Question: Count the number of objects in the diagram.
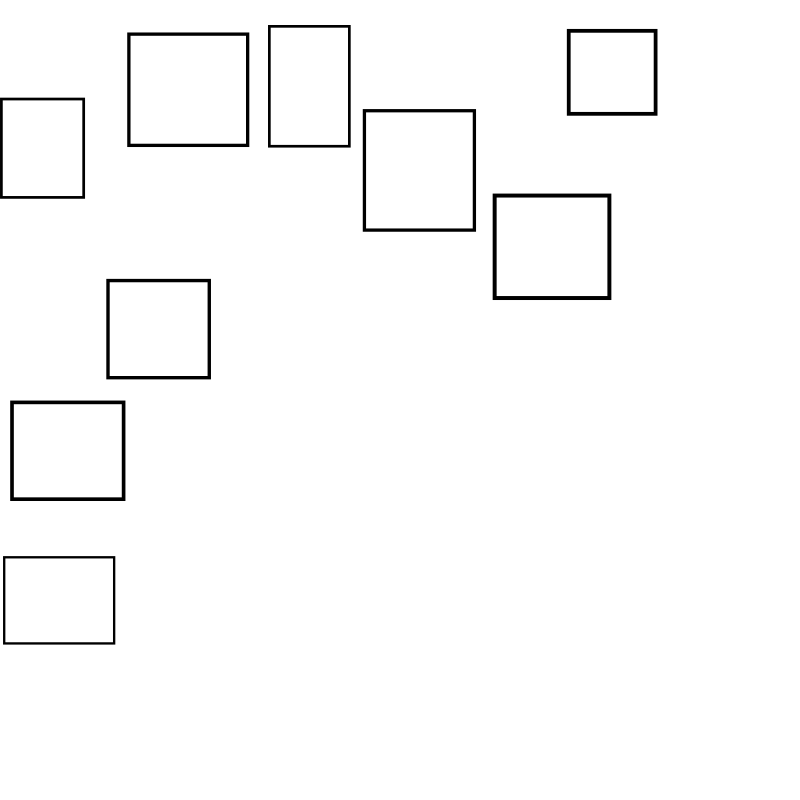
Answer: 9